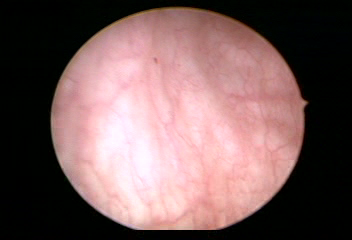
Modality: WLC
Class: Normal mucosa
Bladder cancer association: No